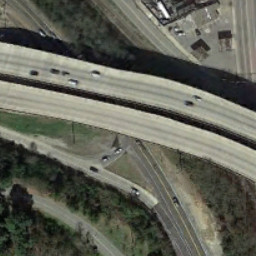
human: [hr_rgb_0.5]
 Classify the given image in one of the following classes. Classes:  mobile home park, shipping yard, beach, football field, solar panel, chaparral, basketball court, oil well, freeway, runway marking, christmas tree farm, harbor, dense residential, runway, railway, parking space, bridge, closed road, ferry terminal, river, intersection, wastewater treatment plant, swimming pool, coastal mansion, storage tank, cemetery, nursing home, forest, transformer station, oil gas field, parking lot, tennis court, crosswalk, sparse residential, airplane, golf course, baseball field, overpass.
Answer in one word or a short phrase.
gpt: overpass